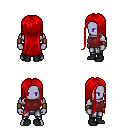
a pixel art fantasy rpg character, male body template, dark elf, purple skin, maroon sleeveless shirt, metal pants, red extra-long hairstyle, leather bracers, black shoes, four views (front, back, left, right), 2x2 character sprite sheet, small pixel art, hard edges, no anti-aliasing